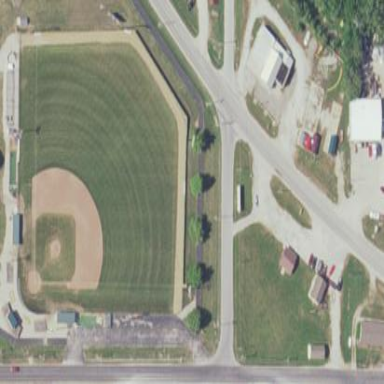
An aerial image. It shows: Baseball pitch for leisure land.